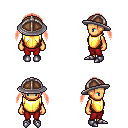
a pixel art fantasy rpg character, female body template, human, tanned skin, gold chest armor, red pants, red twin-tailed hairstyle, chain helm, metal boots, four views (front, back, left, right), 2x2 character sprite sheet, small pixel art, hard edges, no anti-aliasing